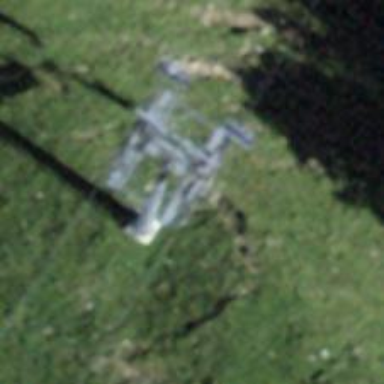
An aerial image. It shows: Pylon used for aerialway.